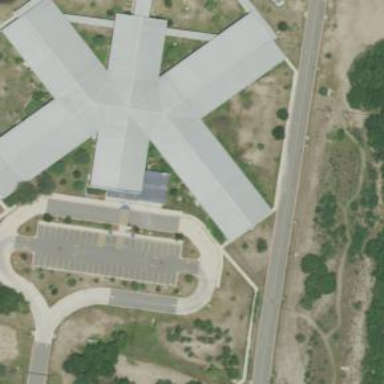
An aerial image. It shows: School building.